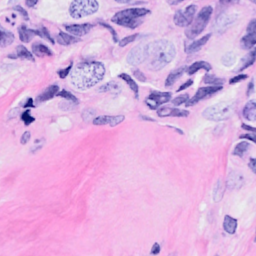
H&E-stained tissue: Breast